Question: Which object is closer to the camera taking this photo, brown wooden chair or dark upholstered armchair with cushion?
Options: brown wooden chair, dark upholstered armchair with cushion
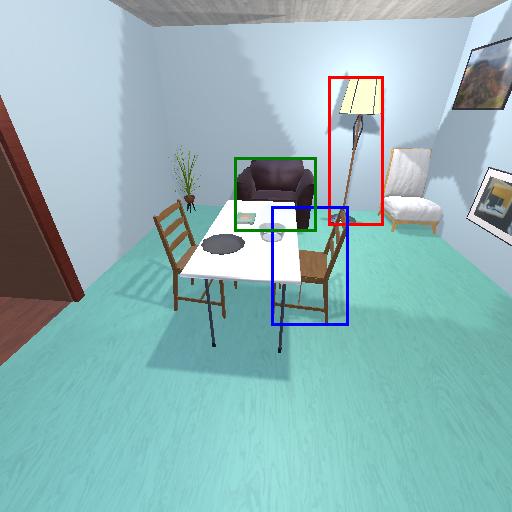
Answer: brown wooden chair